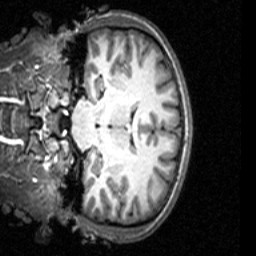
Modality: T1w
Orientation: coronal
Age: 20
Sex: male